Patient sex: M
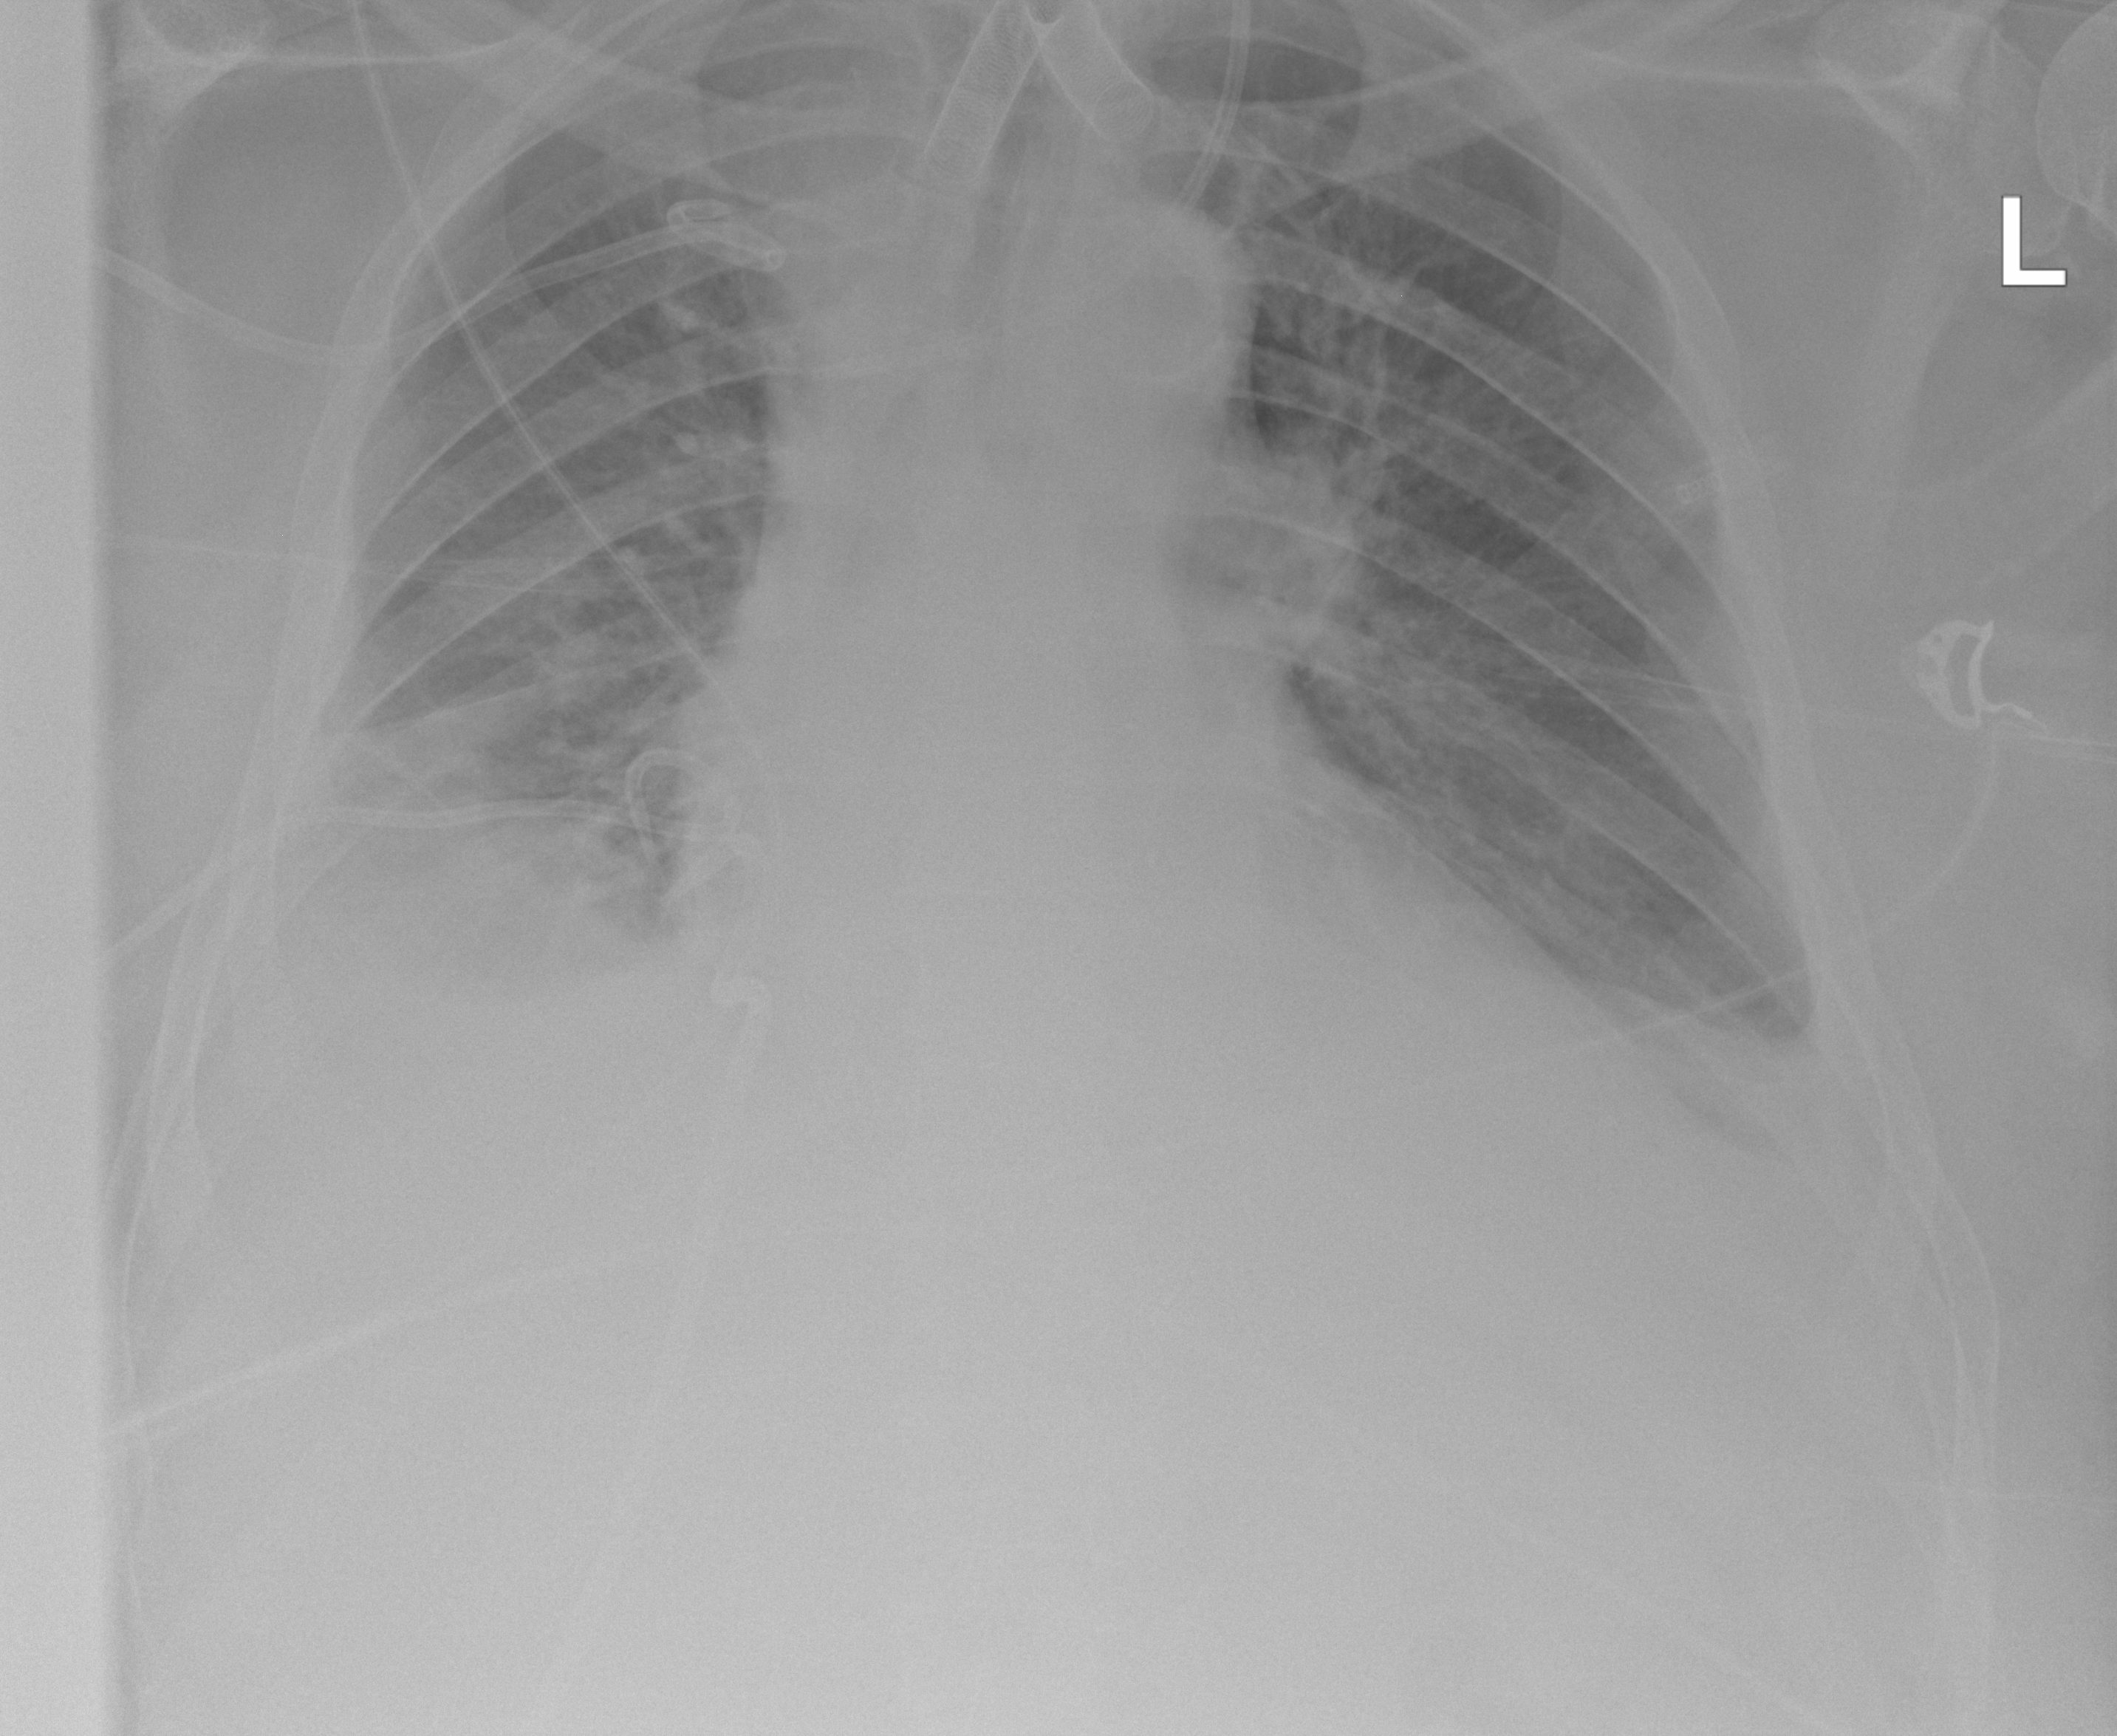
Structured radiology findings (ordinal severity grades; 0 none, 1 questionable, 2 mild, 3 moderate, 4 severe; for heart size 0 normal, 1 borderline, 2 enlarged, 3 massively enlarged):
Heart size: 2
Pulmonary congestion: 2
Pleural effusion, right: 3
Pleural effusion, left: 2
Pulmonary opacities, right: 0
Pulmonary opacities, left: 0
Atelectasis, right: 2
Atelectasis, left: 2